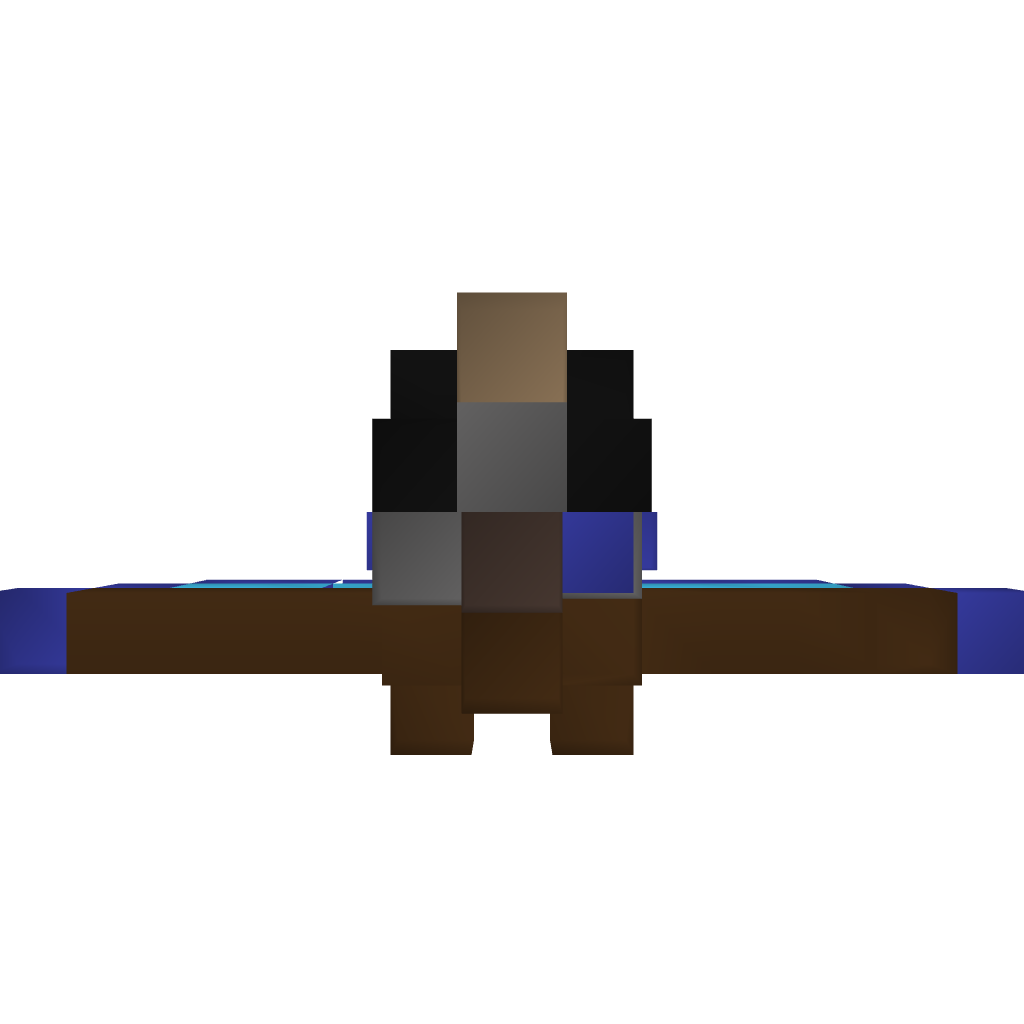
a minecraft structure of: Fighter Bf 109 G6